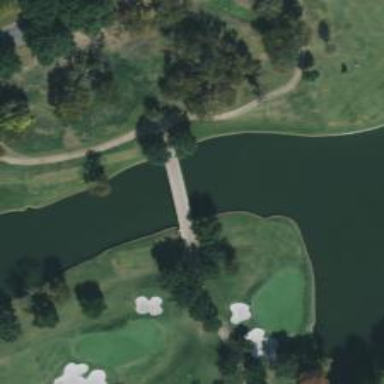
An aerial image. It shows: Service road on bridge for golf carts.